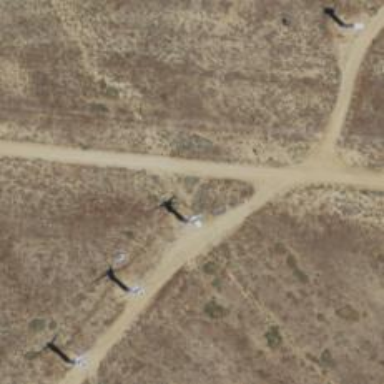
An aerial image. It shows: Wind turbine generating power.